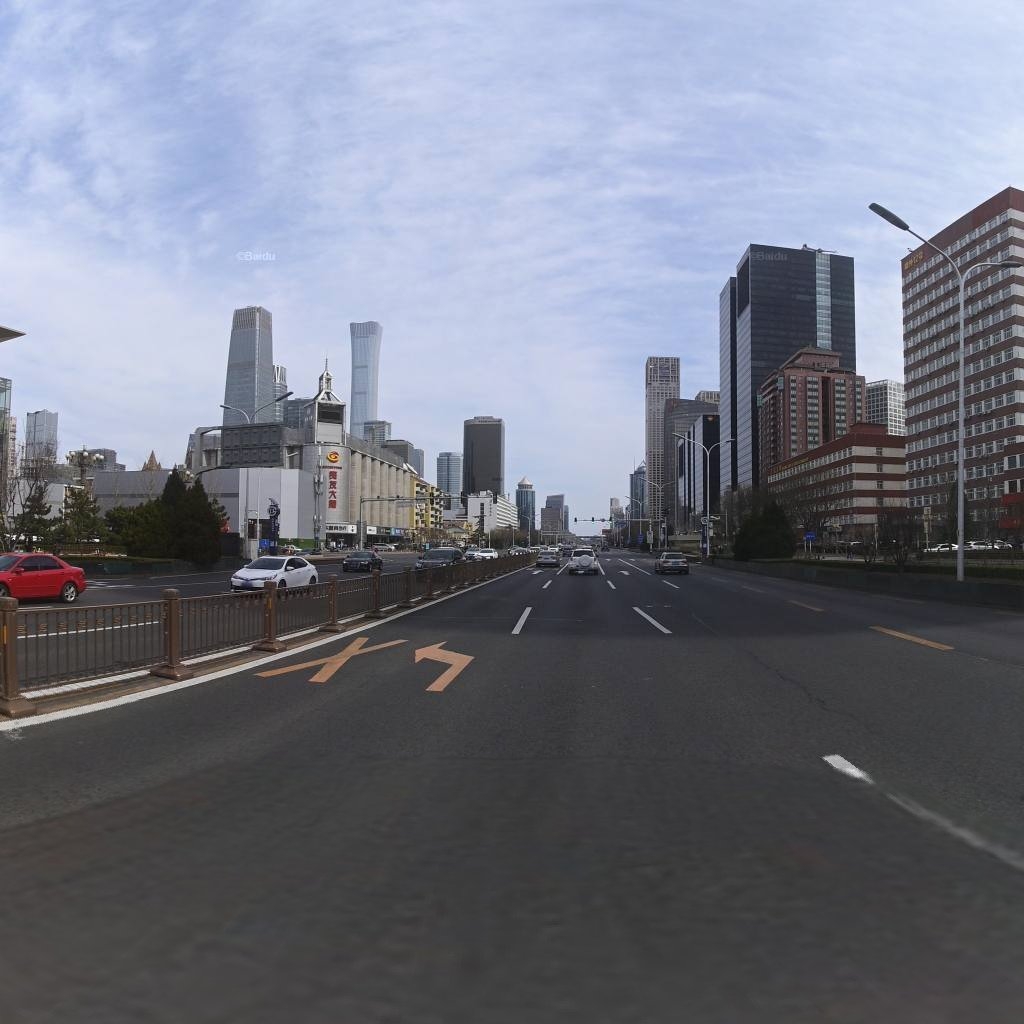
Region: Chaoyang
Road damage annotations: transverse patch, longitudinal crack